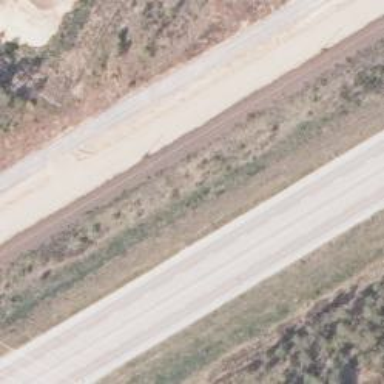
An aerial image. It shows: Continuous rail railway with electrified contact line.